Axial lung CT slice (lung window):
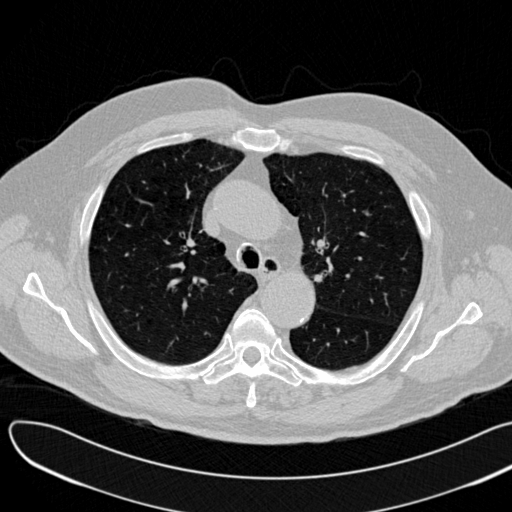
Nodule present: no